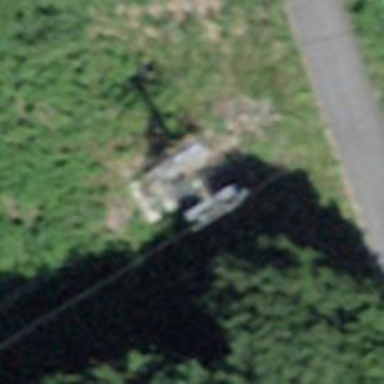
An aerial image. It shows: Pylon for aerialway.